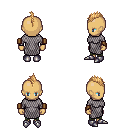
a pixel art fantasy rpg character, female body template, human, tanned skin, chain mail, teal pants, light blonde mohawk hairstyle, leather bracers, metal boots, four views (front, back, left, right), 2x2 character sprite sheet, small pixel art, hard edges, no anti-aliasing